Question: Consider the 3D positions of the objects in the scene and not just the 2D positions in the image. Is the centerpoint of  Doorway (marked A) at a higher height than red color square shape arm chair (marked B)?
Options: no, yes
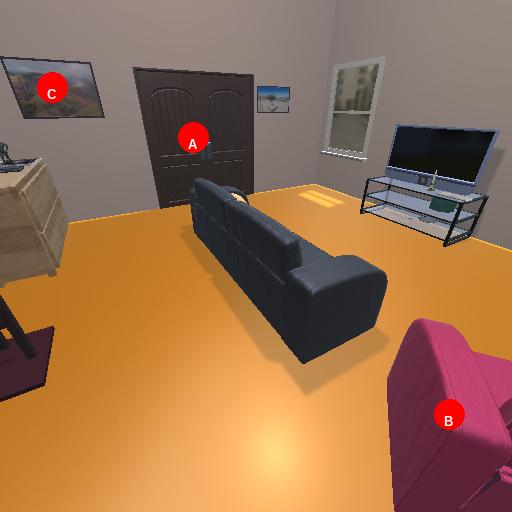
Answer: no